Question: Hi everyone the comments are not working with CBV my form not even saving the comment. here is my code i will love if anyone help me with this.my models.py is
'''
class Product(models.Model):
title = models.CharField(max_length=110)
slug = models.SlugField(blank=True, unique=True)
price = models.DecimalField(decimal_places=2, max_digits=6)
discount_price=models.FloatField(blank=True, null=True)
size = models.CharField(choices=SIZE_CHOICES, max_length=20)
color = models.CharField(max_length=20, blank=True, null=True)
image = models.ImageField(upload_to=upload_image_path)
description = models.CharField(max_length=1000)
featured = models.BooleanField(default=False)
author = models.ForeignKey(User, on_delete=models.CASCADE)
time_stamp = models.DateTimeField(auto_now_add=True)
objects=ProductManager()
def get_absolute_url(self):#i use this in product_list.html to go to detail page
#return "/product/{slug}".format(slug=self.slug)
return reverse("products:detail", kwargs={"slug" : self.slug})
def __str__(self):
return str(self.title)
@property
def name(self): #sometime in html i say name istead of title so to make it work i wrote this
return self.title
def product_pre_save_reciever(sender, instance, *args, **kwargs):#i inherit unique slug generator from utils to here so when i create aa new instance it slug automatically generate. and i i create two t shirts it give a random straing to tshirt 2nd slug
if not instance.slug:
instance.slug=unique_slug_generator(instance)
pre_save.connect(product_pre_save_reciever, sender=Product)
class Comment(models.Model):
product=models.ForeignKey(Product , related_name="comments", on_delete=models.CASCADE)
name = models.CharField(max_length=255)
body=models.TextField()
date_added = models.DateTimeField(auto_now_add=True)
def __str__(self):
return '%s - %s'%(self.product.title, self.name)
'''
my forms.py is:
'''
from django import forms
from .models import Comment
class CommentForm(forms.ModelForm):
class Meta:
model = Comment
fields = ['name', 'body']
widgets ={
'name':forms.TextInput(attrs={'class':'form-control'}),
'body':forms.Textarea(attrs={'class':'form-control'}),
}
'''
the views.py is:
'''
class CommentCreateView(CreateView):
model = Comment
form_class = CommentForm
template_name = 'add-comment.html'
# fields = '__all__'
def form_valid(self, form):
form.instance.product_id = self.kwargs['pk']
return super().form_valid(form)
success_url = reverse_lazy('list')
'''
my add-comment.html is:
'''
{% extends "base.html"%}
{% load crispy_forms_tags%}
{% block content %}
<h2 class="text-center">comment here...</h2>
<div class="col-md-6 offset-md-3">
<form method="POST">
{% csrf_token %}
<fieldset class="form-group">
{{form|crispy}}
</fieldset>
<!-- <div class="form-group"><button class="btn btn-outline-info" type="submit">Pubmit</button>-->
<!-- </div>-->
<!-- <input type="submit" value="Submit" class="btn btn-secondary">-->
<button class="btn btn-secondary">Add comment</button>
</form>
</div>
{% endblock %}
'''
and my urls.py is:
'''
urlpatterns = [
# path('featured/' , ProductFeaturedListView.as_view()),
#path('featured/<int:pk>' , ProductFeaturedDetailView.as_view()),
path('' , ProductListView.as_view(), name= "list"),
path('new/' , ProductCreateView.as_view() , name="product-create"),
path('<slug:slug>/update/' , ProductUpdateView.as_view() , name="product-update"),
path('<slug:slug>/delete/' , ProductDeleteView.as_view() , name="product-delete"),
#path('product-fbv/' , product_list_view),
#path('product/<int:pk>' , ProductDetailView.as_view()),
path('<slug:slug>/comment' , CommentCreateView.as_view() , name="add-comment"),
path('<slug:slug>' , ProductDetailSlugView.as_view() , name="detail"),
# path('product-fbv/<int:pk>' , product_detail_view),
]
'''
and the error comes when I hit post comment is:

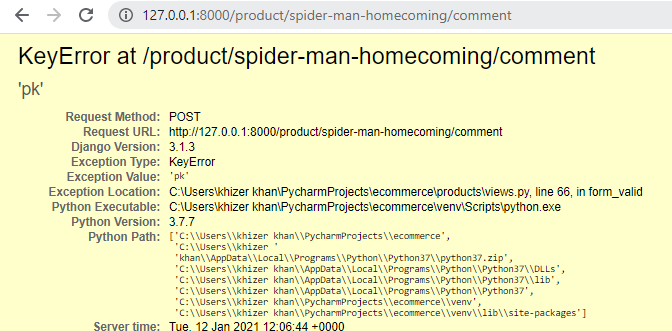
Answer: The problem comes from the fact you don't provide any 'pk' keyword argument to your view.
From the urls.py, I can see you have a slug kwargs though. You can then identify the matching product with its slug.
In your views.py, replace:
'''
form.instance.product_id = self.kwargs['pk']
'''
by
'''
form.instance.product = Product.objects.get(slug=self.kwargs['slug'])
'''
Explanation:
Here you want to associate your comment with the matching product. So, for that, you use 'NameOfModel.objects.get(query)', which returns one single instance of your model (here Product), matching the 'query'. In your case the only way to retrieve the object is getting the keyword argument 'slug' from your url and search it on your Product slug field, so here the query is 'slug=self.kwargs['slug']'.